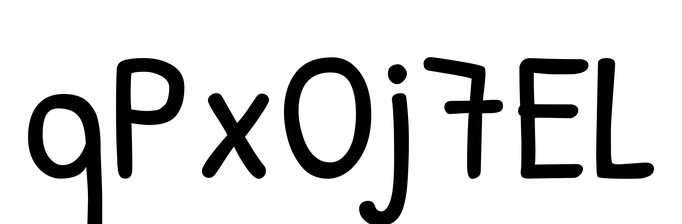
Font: PatrickHand-Regular